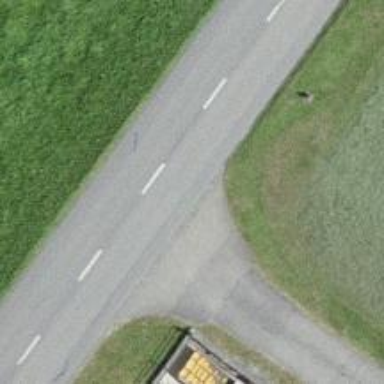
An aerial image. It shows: Secondary road.